Question: I have the following:
'''
<!-- BLUE BOX --!>
<div style="width:100%;position:relative;min-height:100%">
<div style="position:absolute;left:1px;top:15px;">
IMAGE GOES HERE
</div>
<div style="position:absolute;left:20px;top:0;background-color:#2b5797; color:#fff;width:80%;min-height:40px;border-radius:5px;padding:10px;">
messages go here
</div>
</div>
<!-- PINK BOX --!>
<div style="width:100%;position:relative;min-height:100%">
<div style="position:absolute;right:1px;top:15px;">
IMAGE HERE
</div>
<div style="position:absolute;right:20px;top:0;background-color:#b91d47; color:#fff;width:80%;border-radius:5px;padding:10px;min-height:40px">
messages go here
</div>
</div>
'''
here is the image of the HTML output:

Please help me getting those divs in vertical order, I don't want them to float over each other, I want the message div to get the automatic height according to content too.
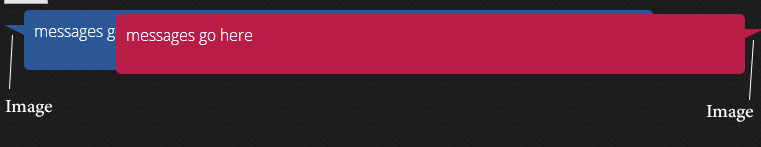
Answer: You should use floats for this. float:left , float:right and a clear:both inbetween :
'''
<div style="width:100%;position:relative;min-height:100%;float:left">
<div style="float:left">img</div>
<div style="float:left;background-color:#2b5797; color:#fff;width:80%;min-height:40px;border-radius:5px;padding:10px;">First messages go here</div>
</div>
<div style="clear:both;width:100%;position:relative;min-height:100%">
<div style="float:right">img</div>
<div style="float:right;background-color:#b91d47; color:#fff;width:80%;border-radius:5px;padding:10px;min-height:40px">messages go here</div>
</div>
'''
You can see it in action here : <URL>